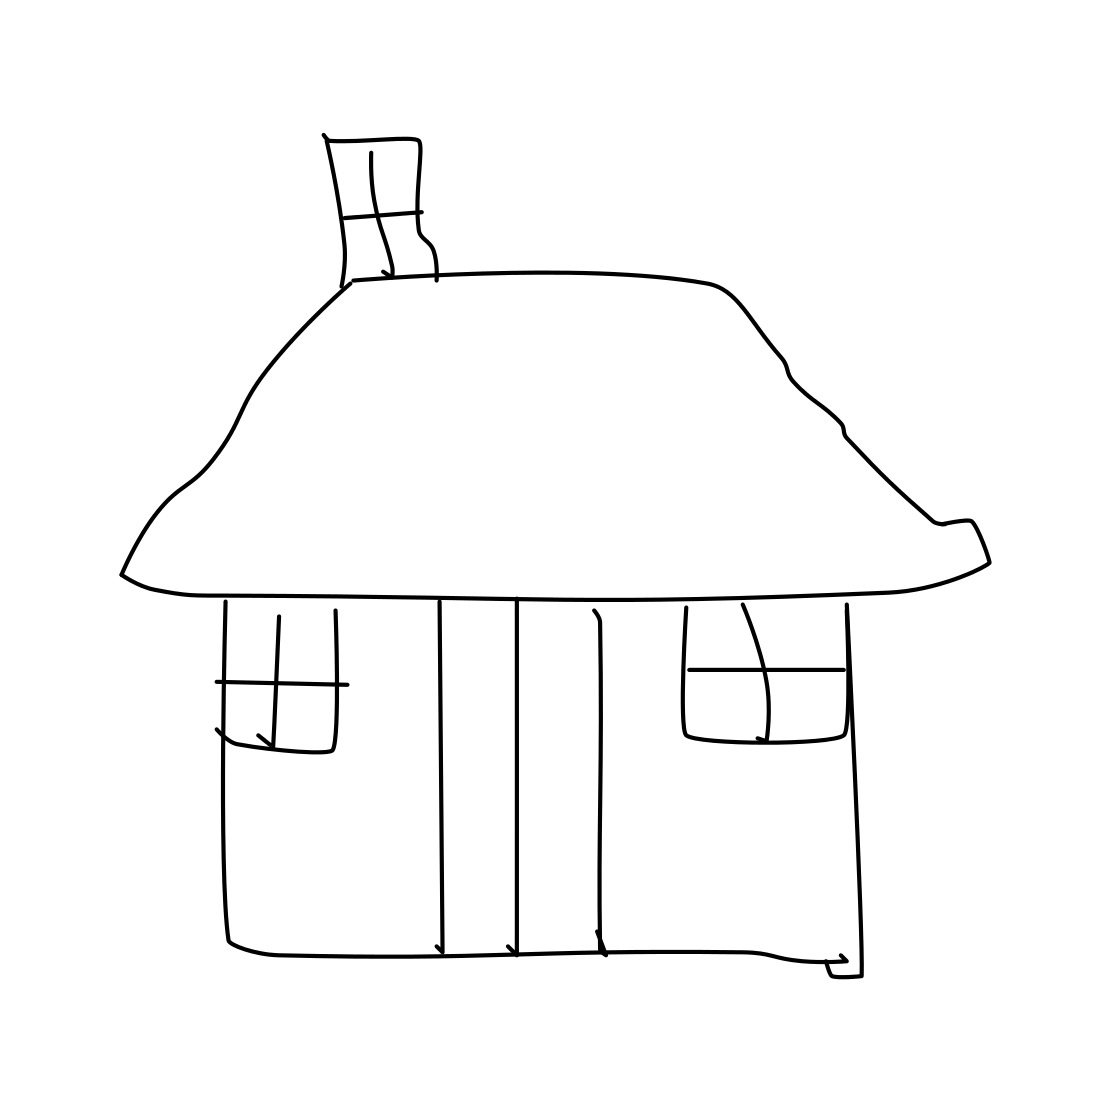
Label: house